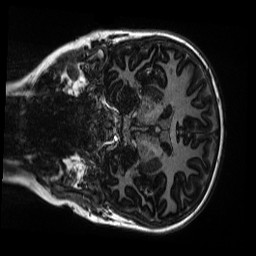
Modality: MP2RAGE
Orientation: coronal
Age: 11
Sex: male
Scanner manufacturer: siemens
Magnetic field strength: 3 T
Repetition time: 4 s
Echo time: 0.00303 s